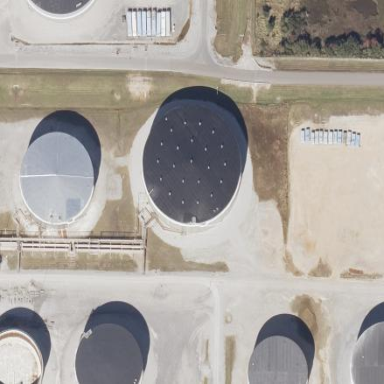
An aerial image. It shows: Storage tank which is man-made.